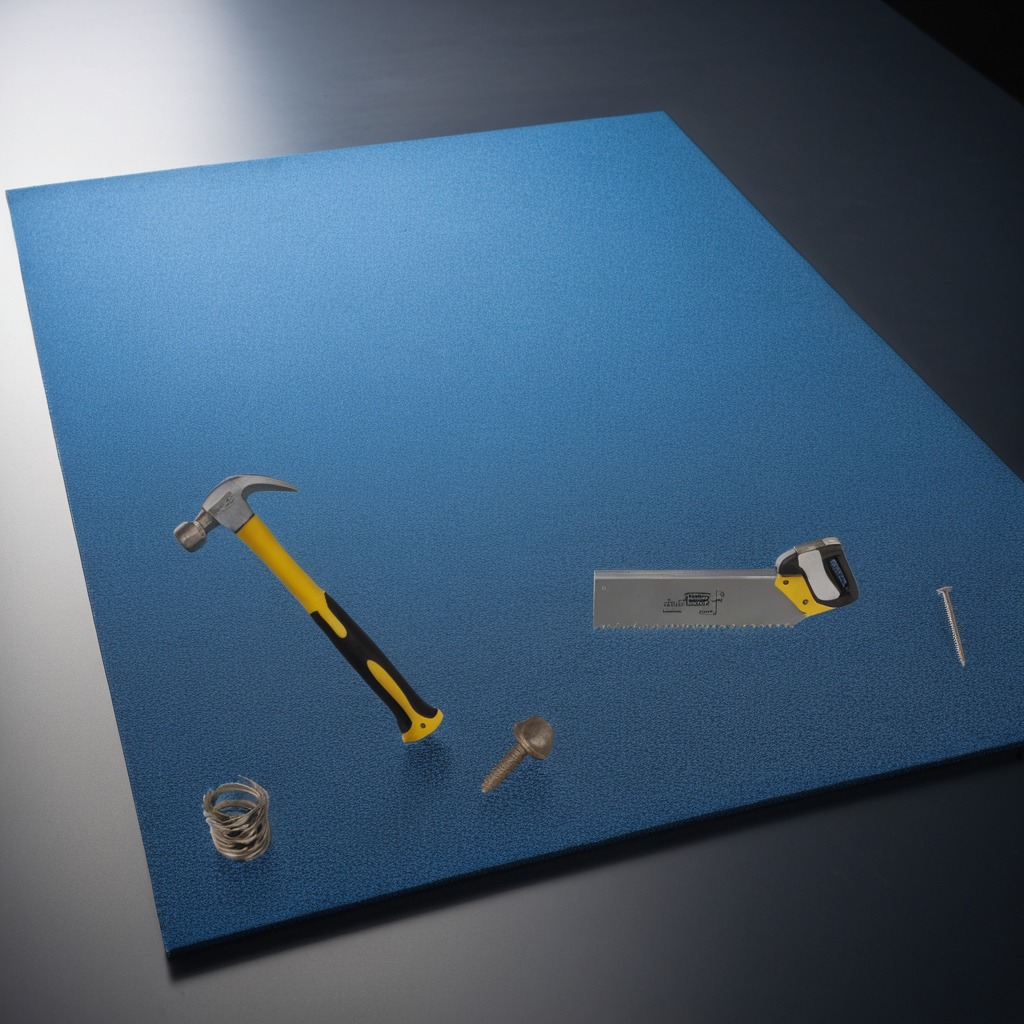
A machine screw, hammer, iron nail, coiled metal spring, and a handheld metal saw are lying on the clean granite tabletop beneath the blue rubber mat inside a workshop under bright overhead lighting crisp shadows high clarity worn but beneath the mat